Question: I am trying to deploy my Next.js app into Netlify using Github, the build succeeds, but when I open the page it says "page not found". Additionally, my repo consists of two files: where my next.js repo lives and where my solidity smart contract lives.
These are my build settings

How can I ensure that the page is found?
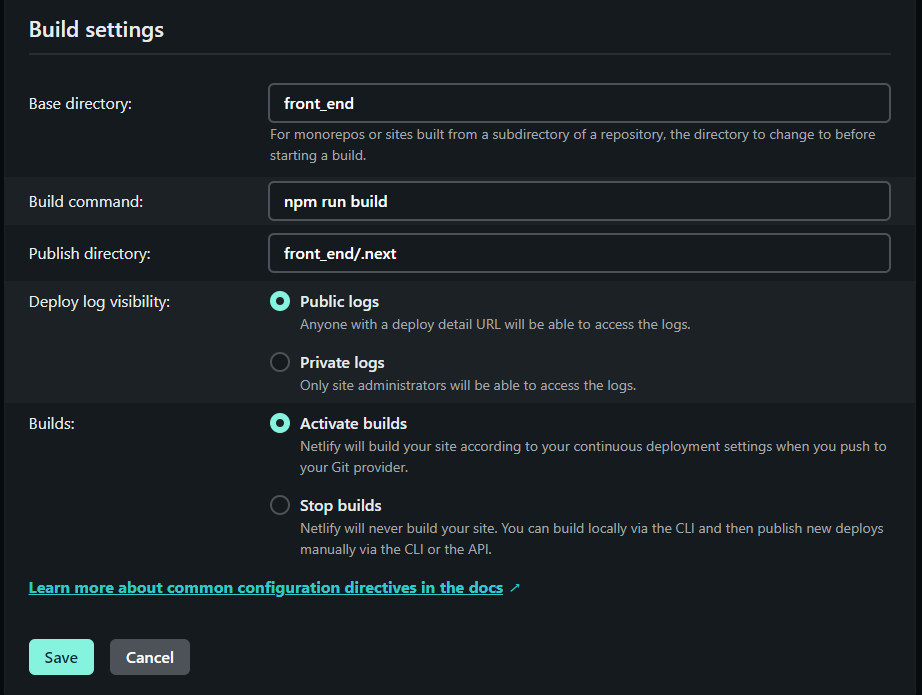
Answer: I found the answer here with my problem by a user :
<URL>
'''
[build]
command = "npm run build && npm run export"
publish = "out"
'''
at root folder
'''
"scripts": {
"export": "next export"
},
'''
at root folder
for the netlify project;
Build command:
Publish directory: